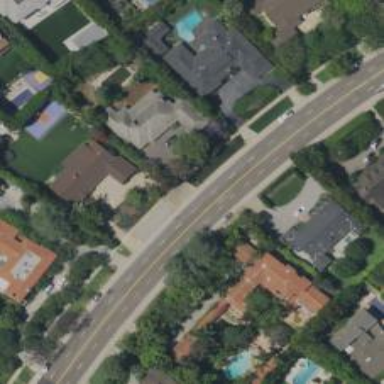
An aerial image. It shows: Secondary road with asphalt surface. It is lined with residential properties.